Question: How to remove/hide the resize option in jqGrid (JQuery)?
'''
var grid = $("#list");
grid.jqGrid({
datatype: 'local',
data: mydata,
colModel: cm,
rowNum: 10,
rowList: [10, 25, 50],
pager: '#pager',
gridview: true,
rownumbers: false,
viewrecords: true,
hidegrid: false,
autowidth: true,
caption: 'Examples',
height: '100%'
});
grid.jqGrid('navGrid', '#pager', { add: false, edit: false, del: false, search: false, refresh: false });
'''

Check the right bottom corner of the image. That is the resize option i am asking about.
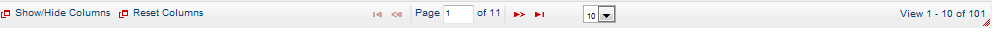
Answer: The code which you currently posted don't produce the resizable area at the right, bottom of the grid. If you do have the area you have called <URL> method somewhere in your code.
So you should examine your code for the call of <URL> method and remove it.